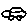
Label: car